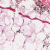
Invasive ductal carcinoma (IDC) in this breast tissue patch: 0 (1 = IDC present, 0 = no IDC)